Field crop: tomato
Growth stage: 1
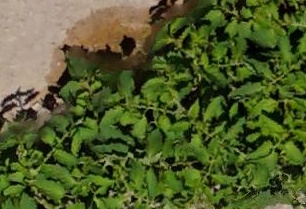
Species: tomato